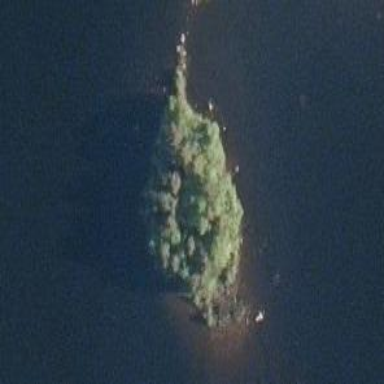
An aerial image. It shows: Island covered with woodland.